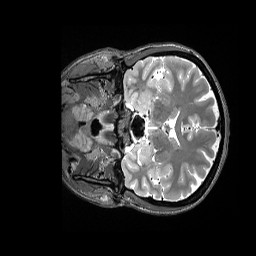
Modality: T2w
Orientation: coronal
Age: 36
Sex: female
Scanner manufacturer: siemens
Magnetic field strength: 3 T
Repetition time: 3.2 s
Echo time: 0.562 s